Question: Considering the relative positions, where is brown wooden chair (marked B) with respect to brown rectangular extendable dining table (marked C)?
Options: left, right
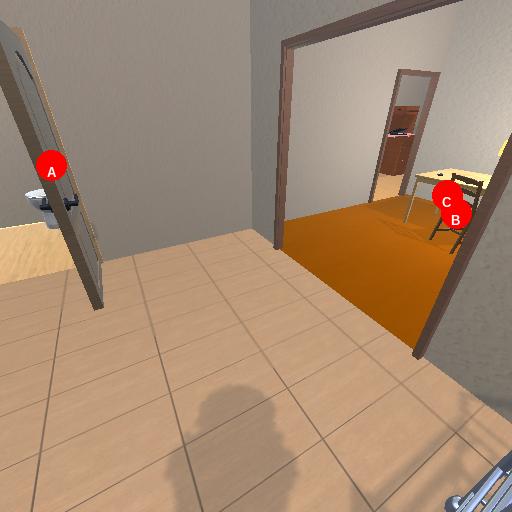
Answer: left